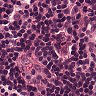
Metastatic tissue present: no